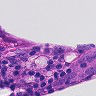
Metastatic tissue present: yes